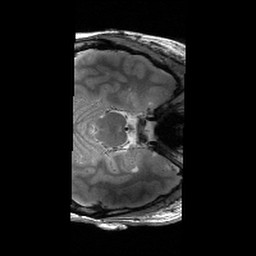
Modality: T2w
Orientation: axial
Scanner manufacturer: siemens
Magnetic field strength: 6.98 T
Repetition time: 5.65 s
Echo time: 0.044 s